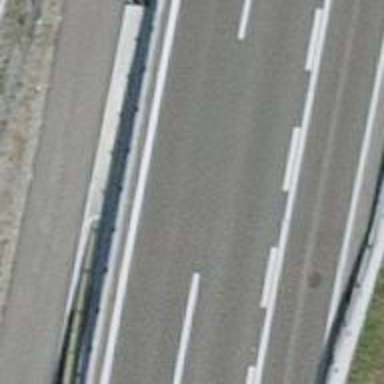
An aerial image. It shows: Motorway junction.